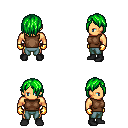
a pixel art fantasy rpg character, male body template, human, tanned skin, brown sleeveless shirt, teal pants, green bangs hairstyle, gold gloves, black shoes, four views (front, back, left, right), 2x2 character sprite sheet, small pixel art, hard edges, no anti-aliasing